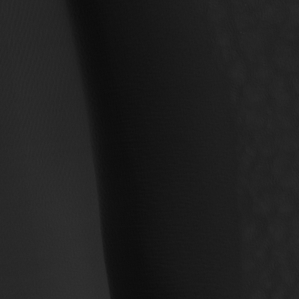
Label: non_frost